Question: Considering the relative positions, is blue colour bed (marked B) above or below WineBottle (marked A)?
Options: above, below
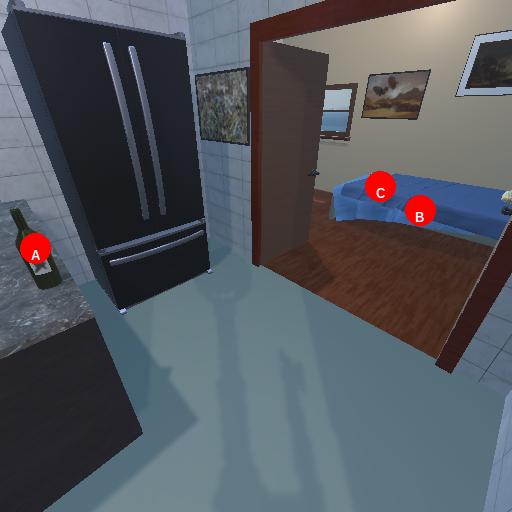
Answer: above